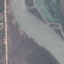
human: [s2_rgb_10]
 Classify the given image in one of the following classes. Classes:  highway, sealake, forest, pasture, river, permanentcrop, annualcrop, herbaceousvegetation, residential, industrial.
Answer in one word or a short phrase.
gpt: River